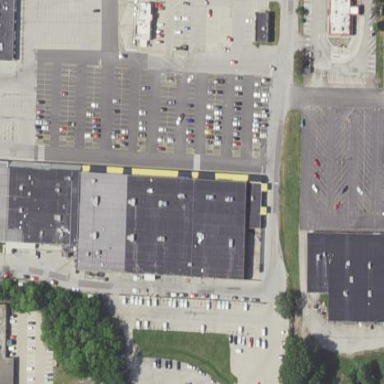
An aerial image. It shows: Retail square.